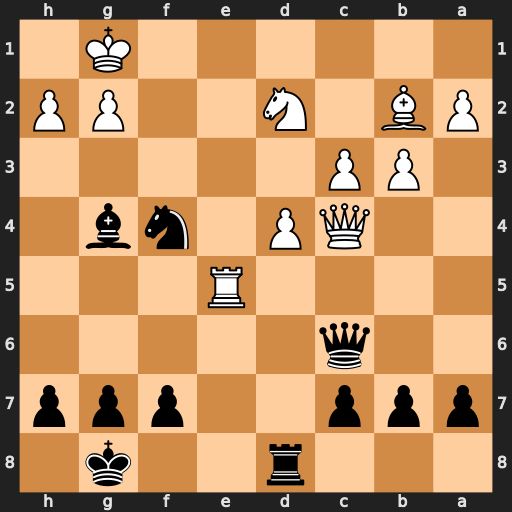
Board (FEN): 3r2k1/ppp2ppp/2q5/4R3/2QP1nb1/1PP5/PB1N2PP/6K1
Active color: b
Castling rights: -
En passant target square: -
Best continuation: Qxg2#